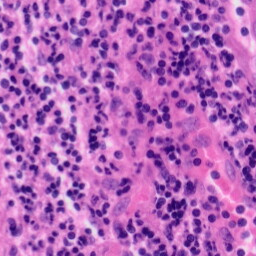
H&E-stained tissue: Tonsil